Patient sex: M
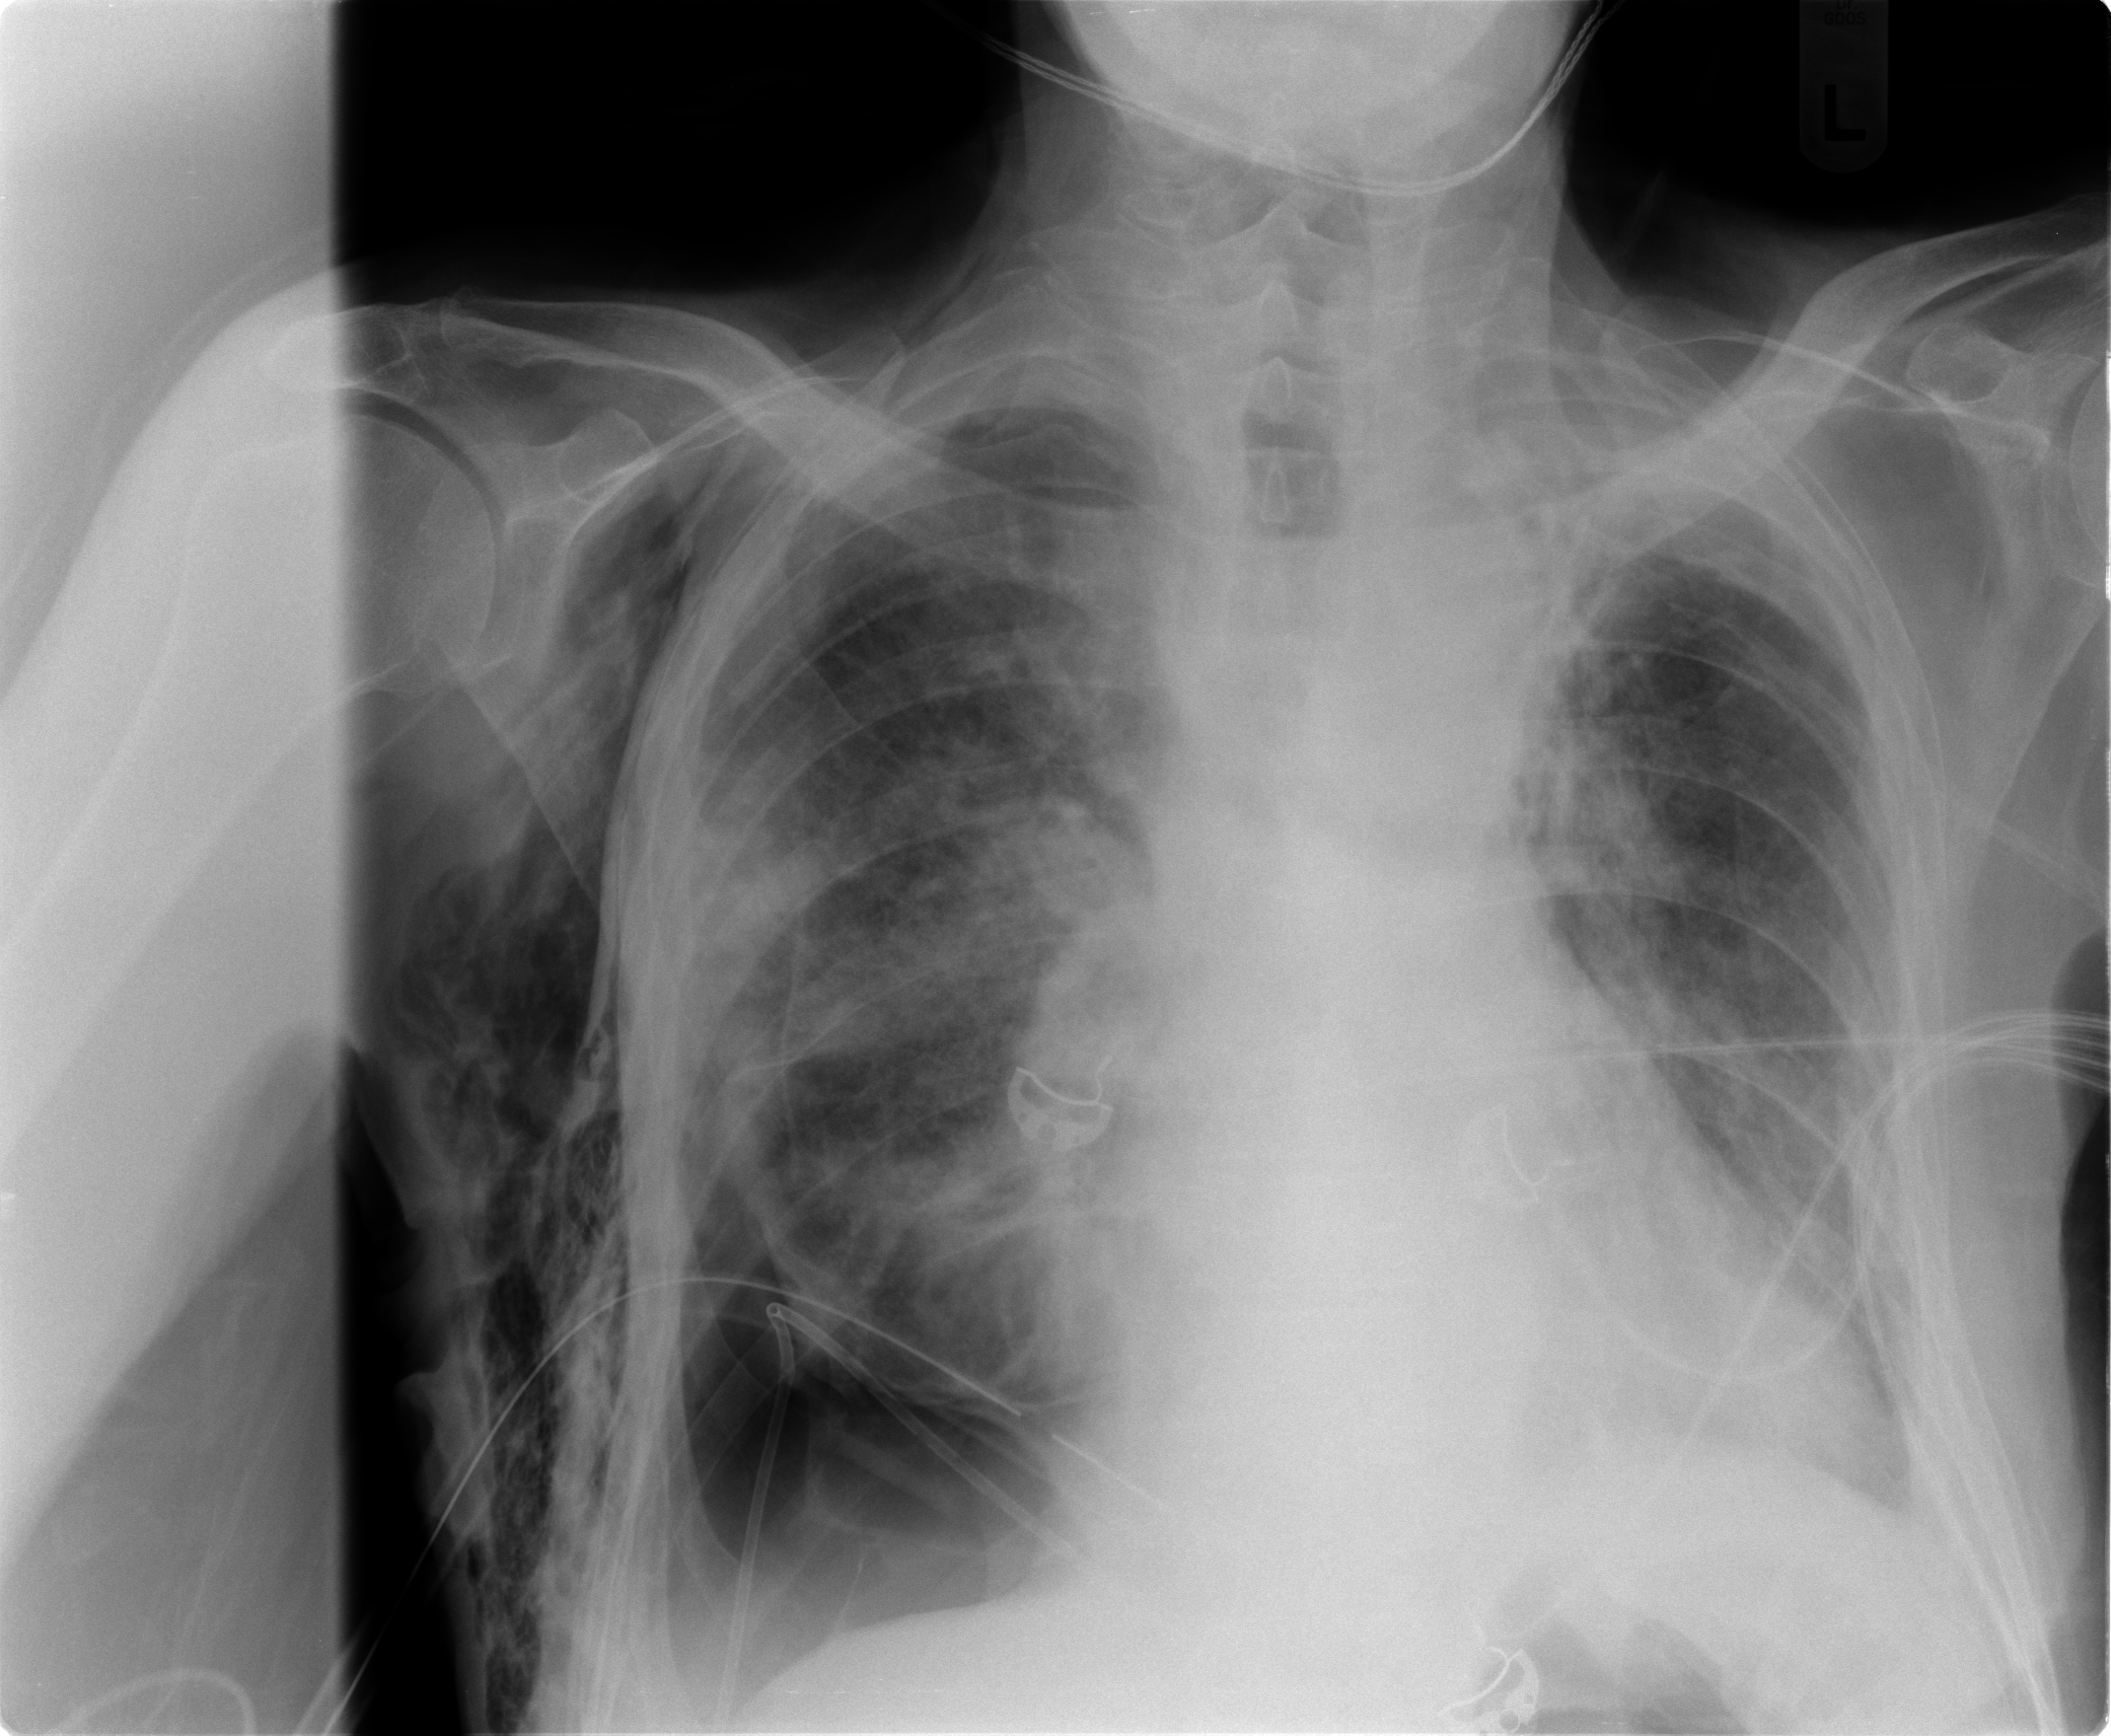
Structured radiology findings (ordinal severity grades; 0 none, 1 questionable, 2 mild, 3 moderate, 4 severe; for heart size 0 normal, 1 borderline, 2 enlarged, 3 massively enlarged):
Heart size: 2
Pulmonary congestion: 0
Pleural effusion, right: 0
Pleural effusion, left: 1
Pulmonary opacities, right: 3
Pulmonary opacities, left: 2
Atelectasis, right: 2
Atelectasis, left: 2